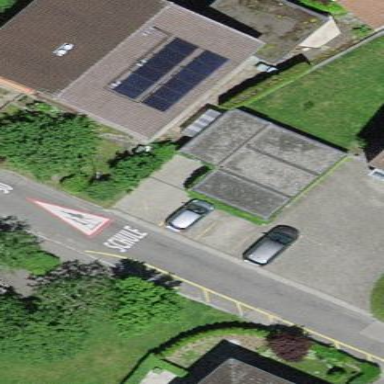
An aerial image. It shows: Garage.